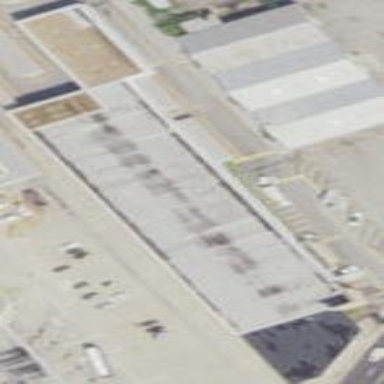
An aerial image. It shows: Building.